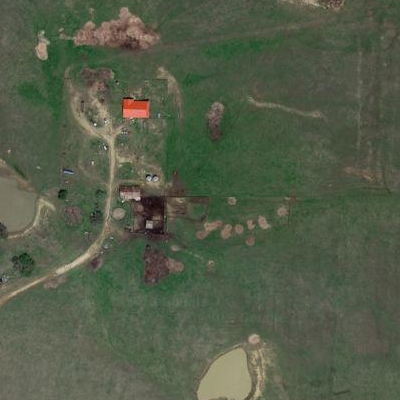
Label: Grass